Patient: sex M, age 72
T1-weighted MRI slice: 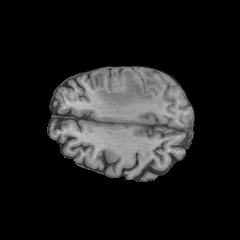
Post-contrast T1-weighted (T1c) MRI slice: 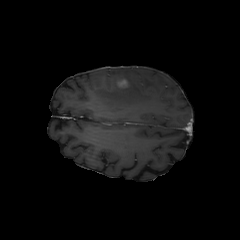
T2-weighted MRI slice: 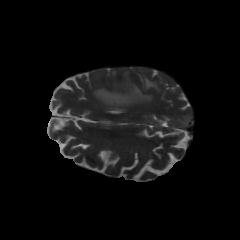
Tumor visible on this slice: yes
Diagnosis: Glioblastoma, IDH-wildtype
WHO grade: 4